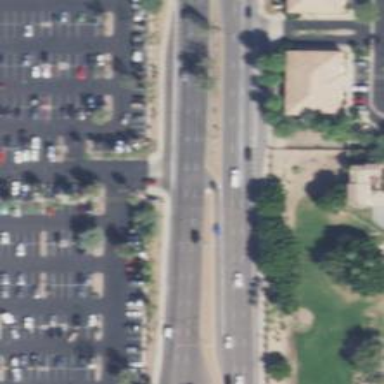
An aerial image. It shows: Secondary link road with asphalt surface.